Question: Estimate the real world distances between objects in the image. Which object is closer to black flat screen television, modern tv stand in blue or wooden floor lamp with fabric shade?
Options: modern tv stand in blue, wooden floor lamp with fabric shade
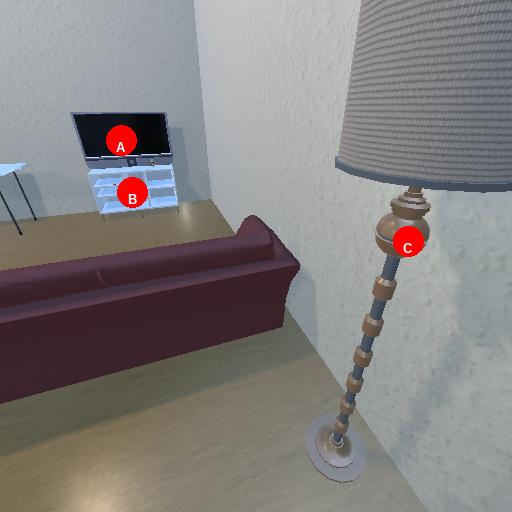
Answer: modern tv stand in blue